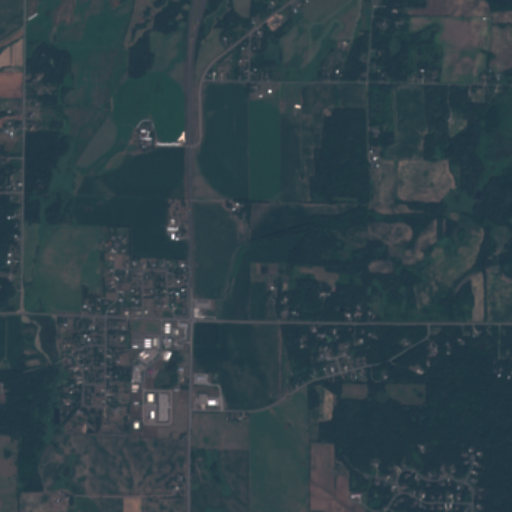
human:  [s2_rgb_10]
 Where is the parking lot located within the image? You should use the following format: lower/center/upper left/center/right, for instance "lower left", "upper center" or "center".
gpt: The parking lot is located in the center of the image.
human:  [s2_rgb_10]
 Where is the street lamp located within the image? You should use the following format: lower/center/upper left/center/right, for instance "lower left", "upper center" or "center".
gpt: The street lamp is located in the upper center of the image.
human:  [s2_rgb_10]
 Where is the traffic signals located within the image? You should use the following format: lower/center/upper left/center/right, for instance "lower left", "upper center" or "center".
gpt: The traffic signals is located in the center of the image.
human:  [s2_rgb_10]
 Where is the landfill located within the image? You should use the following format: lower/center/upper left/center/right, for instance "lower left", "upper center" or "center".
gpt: There is no landfill in the image.